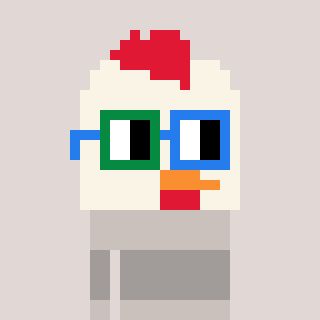
a pixel art character with square green and blue glasses, a chicken-shaped head and a foggrey-colored body on a warm background